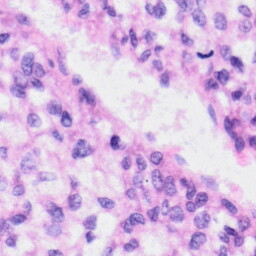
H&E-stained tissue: Liver